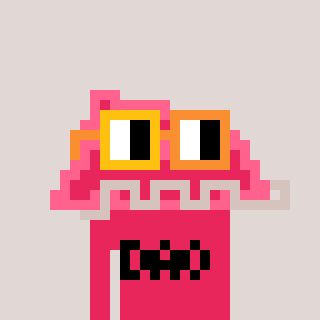
a pixel art character with square yellow and orange glasses, a retainer-shaped head and a redpinkish-colored body on a warm background